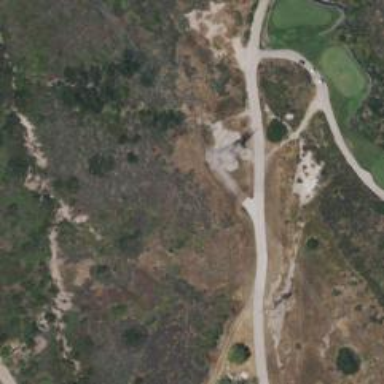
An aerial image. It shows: Service road used as golf cart path.